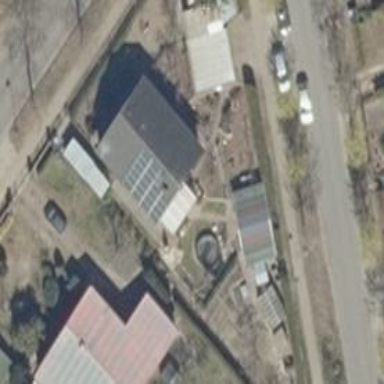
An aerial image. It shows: Simple and straightforward house.